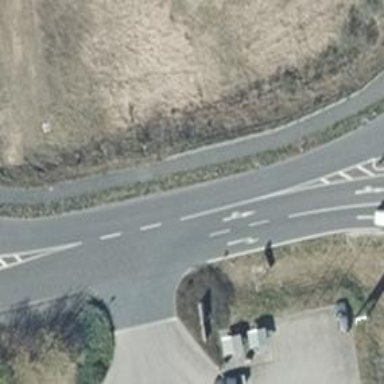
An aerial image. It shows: Secondary road with asphalt surface.